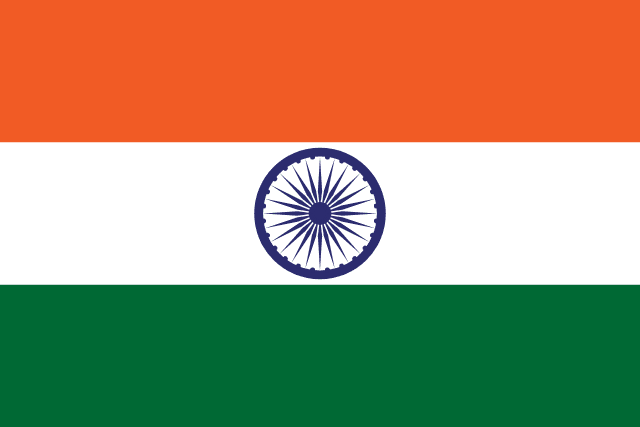
Country: India
Country code: in